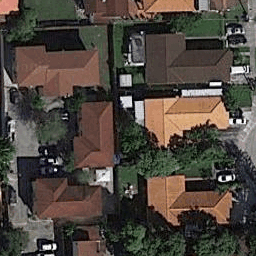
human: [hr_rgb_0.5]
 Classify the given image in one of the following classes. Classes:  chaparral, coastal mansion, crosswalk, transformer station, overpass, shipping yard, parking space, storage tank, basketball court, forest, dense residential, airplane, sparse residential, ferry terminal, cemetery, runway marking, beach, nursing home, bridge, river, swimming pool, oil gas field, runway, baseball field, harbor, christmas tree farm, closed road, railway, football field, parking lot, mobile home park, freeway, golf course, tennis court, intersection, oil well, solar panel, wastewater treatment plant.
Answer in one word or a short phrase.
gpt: dense residential